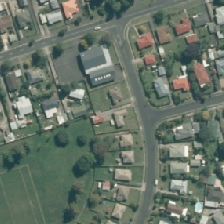
Land cover: urban_parkland